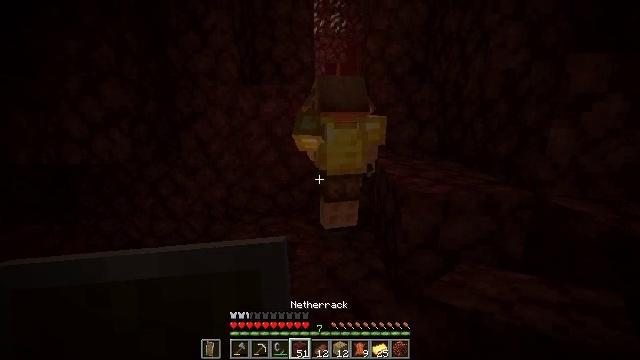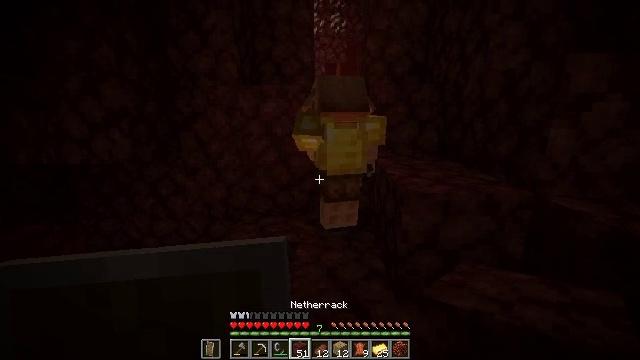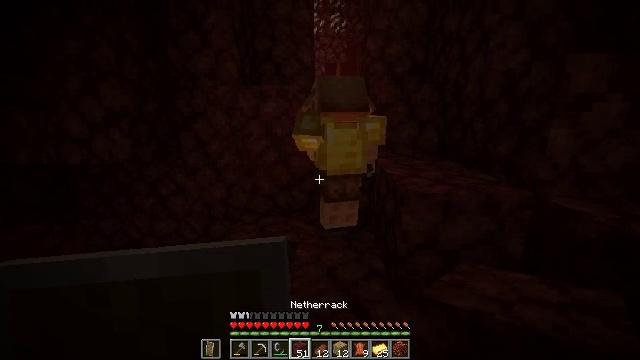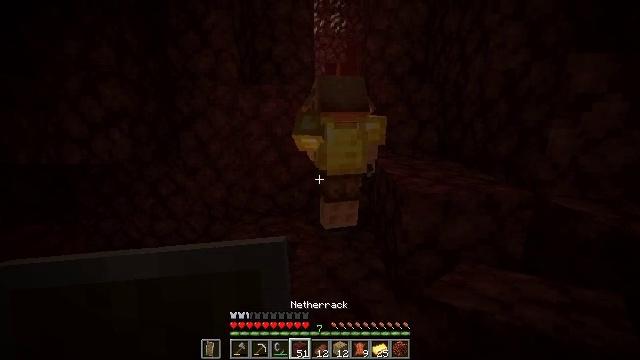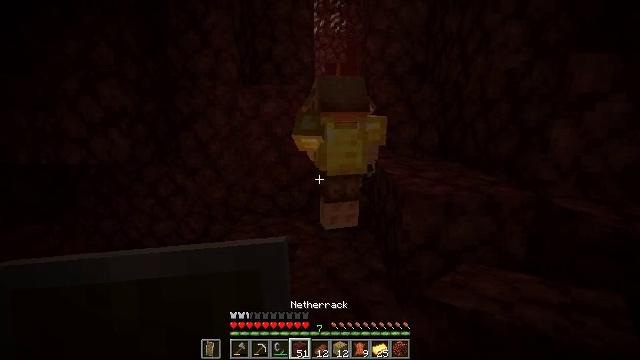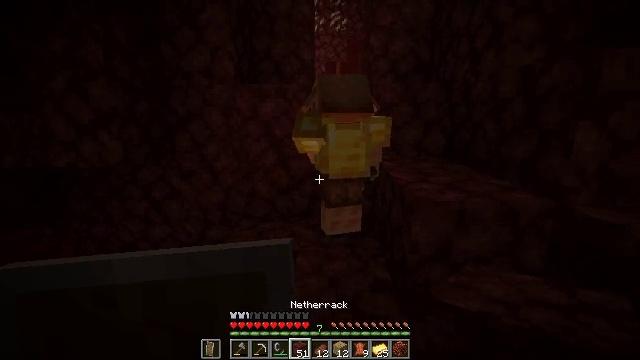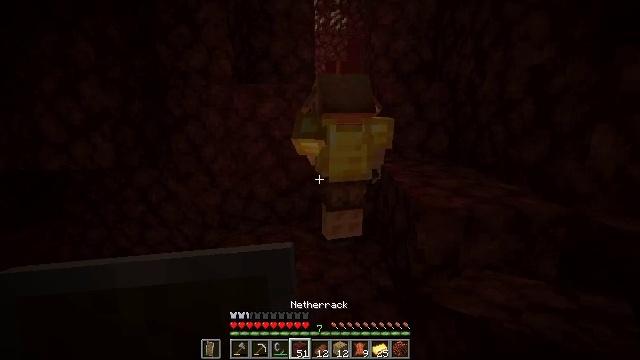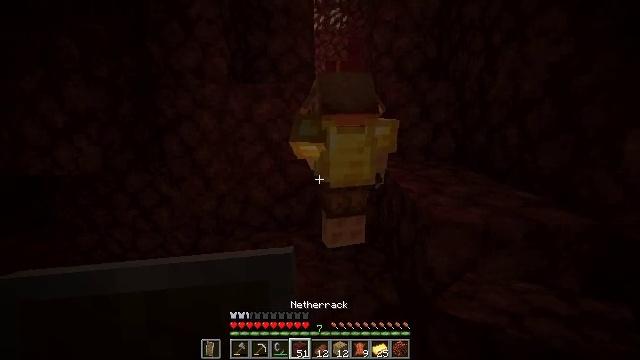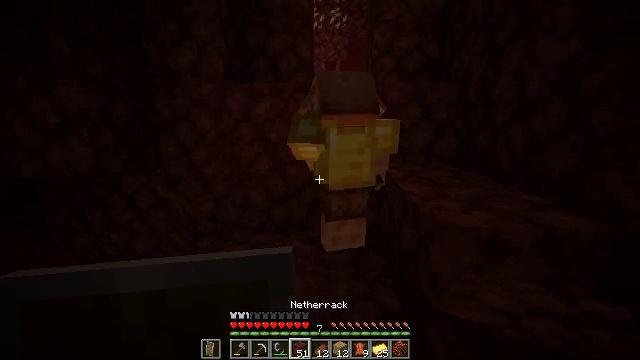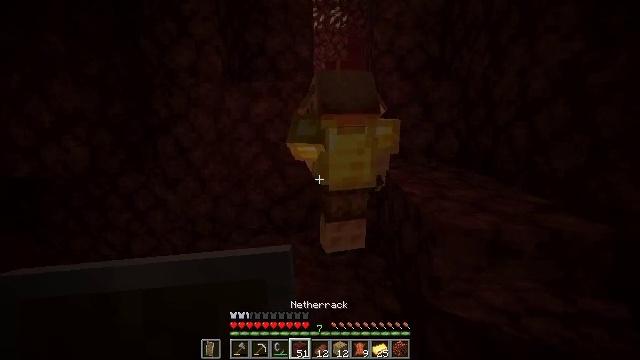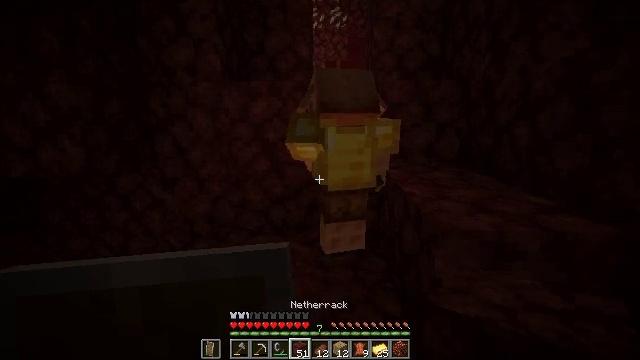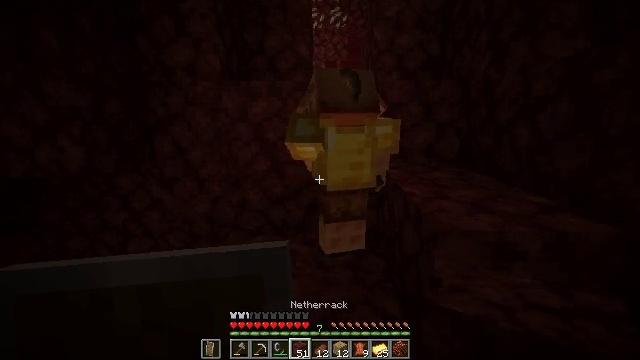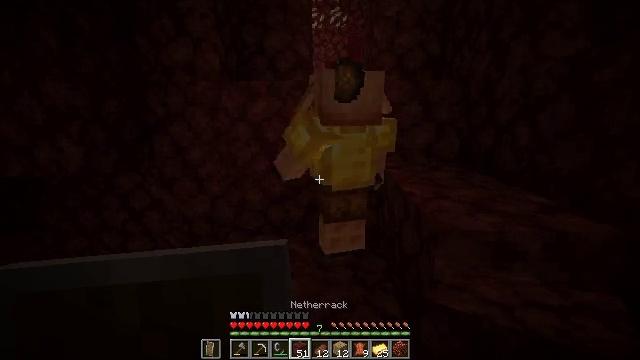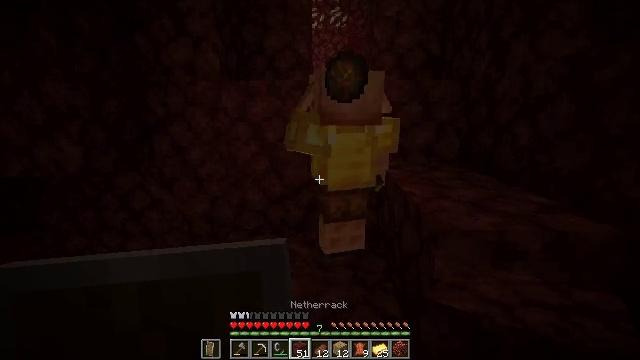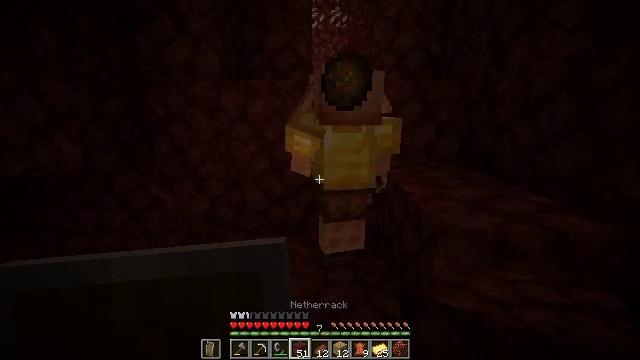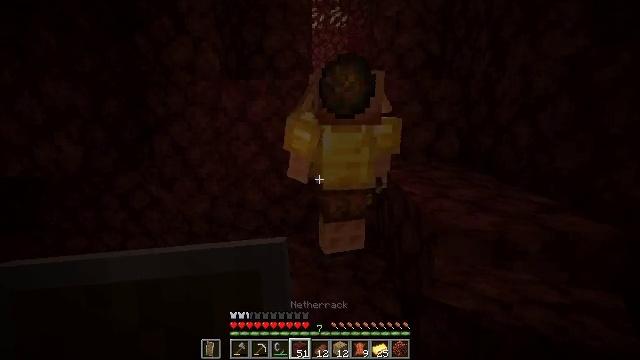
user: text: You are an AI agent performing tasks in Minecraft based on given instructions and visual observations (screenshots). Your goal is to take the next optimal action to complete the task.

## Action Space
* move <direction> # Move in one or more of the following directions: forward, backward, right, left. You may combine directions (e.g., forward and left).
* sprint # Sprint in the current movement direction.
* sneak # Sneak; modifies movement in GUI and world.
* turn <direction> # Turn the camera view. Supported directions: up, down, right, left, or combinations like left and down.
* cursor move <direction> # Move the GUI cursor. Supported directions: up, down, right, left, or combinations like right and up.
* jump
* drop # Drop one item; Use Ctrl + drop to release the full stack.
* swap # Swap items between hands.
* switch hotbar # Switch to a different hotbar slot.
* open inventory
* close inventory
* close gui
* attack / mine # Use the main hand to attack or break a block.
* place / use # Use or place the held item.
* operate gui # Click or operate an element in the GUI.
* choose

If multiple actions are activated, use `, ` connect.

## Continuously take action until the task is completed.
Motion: motion action
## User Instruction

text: Drop a magma block.
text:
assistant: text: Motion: no_op
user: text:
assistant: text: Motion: no_op
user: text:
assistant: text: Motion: no_op
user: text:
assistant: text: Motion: move forward
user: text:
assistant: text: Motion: move forward
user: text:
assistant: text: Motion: move forward
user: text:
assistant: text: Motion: no_op
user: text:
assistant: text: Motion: no_op
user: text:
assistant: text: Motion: no_op
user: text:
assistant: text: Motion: no_op
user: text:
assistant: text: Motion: no_op
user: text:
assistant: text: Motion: no_op
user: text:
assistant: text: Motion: no_op
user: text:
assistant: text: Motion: no_op
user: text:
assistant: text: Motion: no_op
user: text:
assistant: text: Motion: no_op
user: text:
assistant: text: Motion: no_op
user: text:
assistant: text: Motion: no_op
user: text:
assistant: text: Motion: no_op
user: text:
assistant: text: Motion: no_op
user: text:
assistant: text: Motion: no_op
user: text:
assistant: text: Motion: turn down
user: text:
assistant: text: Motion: turn down
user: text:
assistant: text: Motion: turn right and down
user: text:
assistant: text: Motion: turn down
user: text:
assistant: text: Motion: turn down
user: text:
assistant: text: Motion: move back, turn down
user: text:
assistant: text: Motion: move back, turn down
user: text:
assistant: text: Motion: move back, turn down
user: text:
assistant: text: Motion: no_op